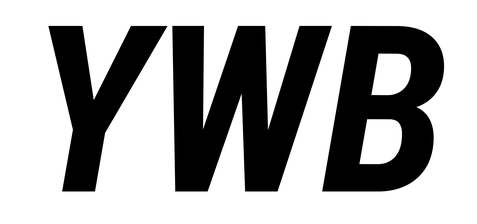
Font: Roboto-Italic_Condensed_Bold_Italic